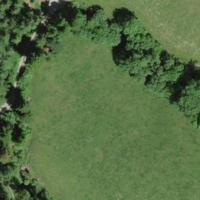
EUNIS habitat code: 43
Species observed at this site:
Lamium galeobdolon